The picture encodes a bearing's raw vibration samples as pixel intensities in a 2-D grid. Based on the visible evidence, which condition applies: normal, inner_race, outer_race, ball?
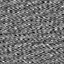
Answer: outer_race